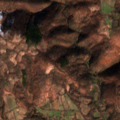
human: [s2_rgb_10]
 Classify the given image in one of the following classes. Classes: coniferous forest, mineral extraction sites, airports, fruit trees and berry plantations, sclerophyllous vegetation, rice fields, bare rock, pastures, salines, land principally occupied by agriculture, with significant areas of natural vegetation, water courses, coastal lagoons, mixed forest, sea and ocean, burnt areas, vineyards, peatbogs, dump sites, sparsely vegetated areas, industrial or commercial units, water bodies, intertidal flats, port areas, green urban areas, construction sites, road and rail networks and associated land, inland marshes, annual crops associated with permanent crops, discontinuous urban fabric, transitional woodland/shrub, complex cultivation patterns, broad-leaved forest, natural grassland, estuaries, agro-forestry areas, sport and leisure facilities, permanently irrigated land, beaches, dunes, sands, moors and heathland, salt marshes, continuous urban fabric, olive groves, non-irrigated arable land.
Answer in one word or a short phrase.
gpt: pastures, complex cultivation patterns, land principally occupied by agriculture, with significant areas of natural vegetation, broad-leaved forest